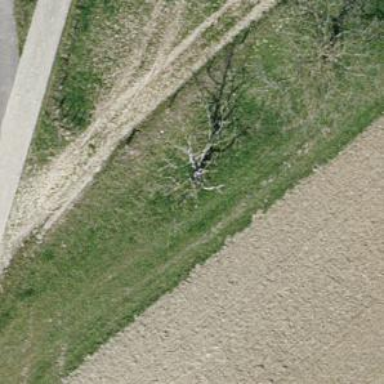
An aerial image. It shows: Row of trees in natural setting.